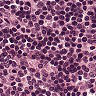
Metastatic tissue present: no